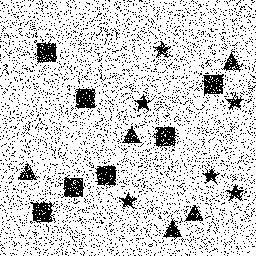
Squares: 7
Triangles: 5
Stars: 6
Total shapes: 18